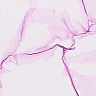
Metastatic tissue present: no